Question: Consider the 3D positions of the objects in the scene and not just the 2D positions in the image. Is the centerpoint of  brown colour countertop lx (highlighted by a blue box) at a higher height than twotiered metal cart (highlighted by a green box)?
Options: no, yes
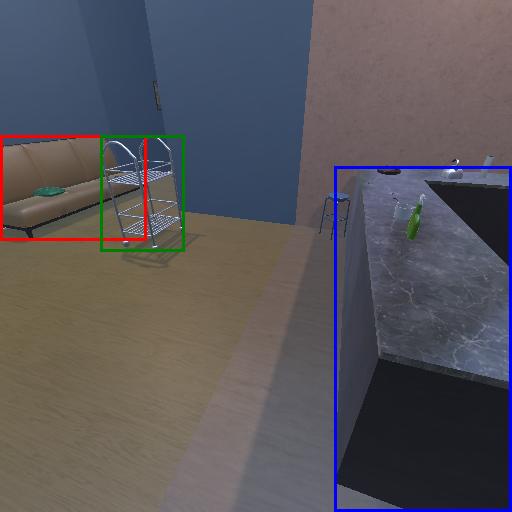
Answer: no